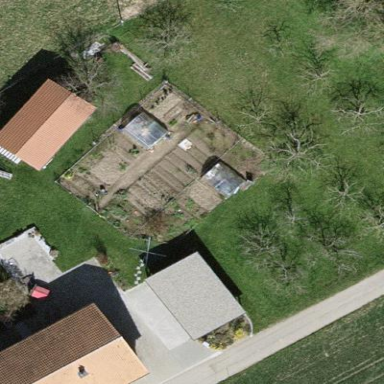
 designed for leisure activities on land."